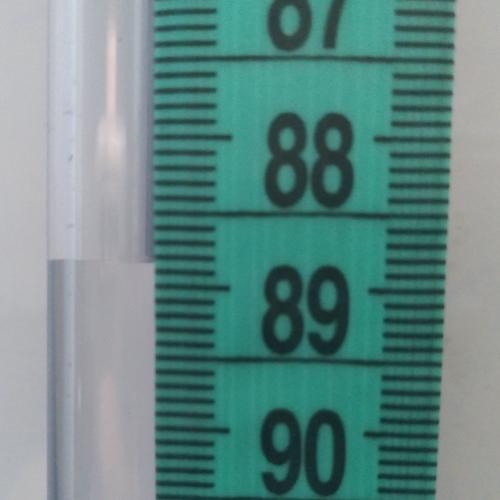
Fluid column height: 88.8 cm